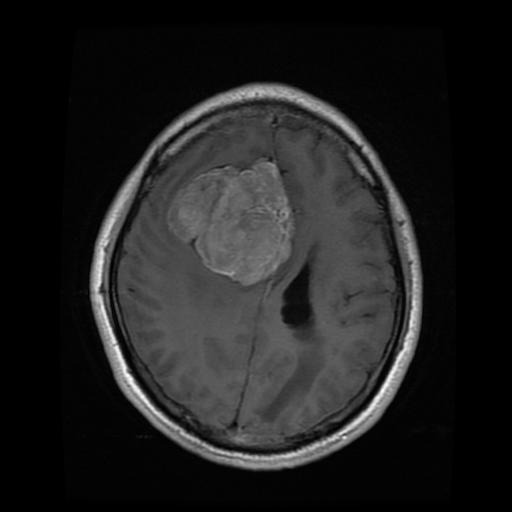
Label: meningioma